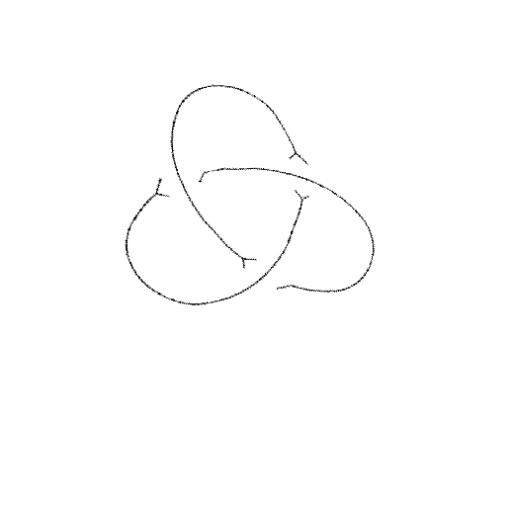
Crossing number: 3